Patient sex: M
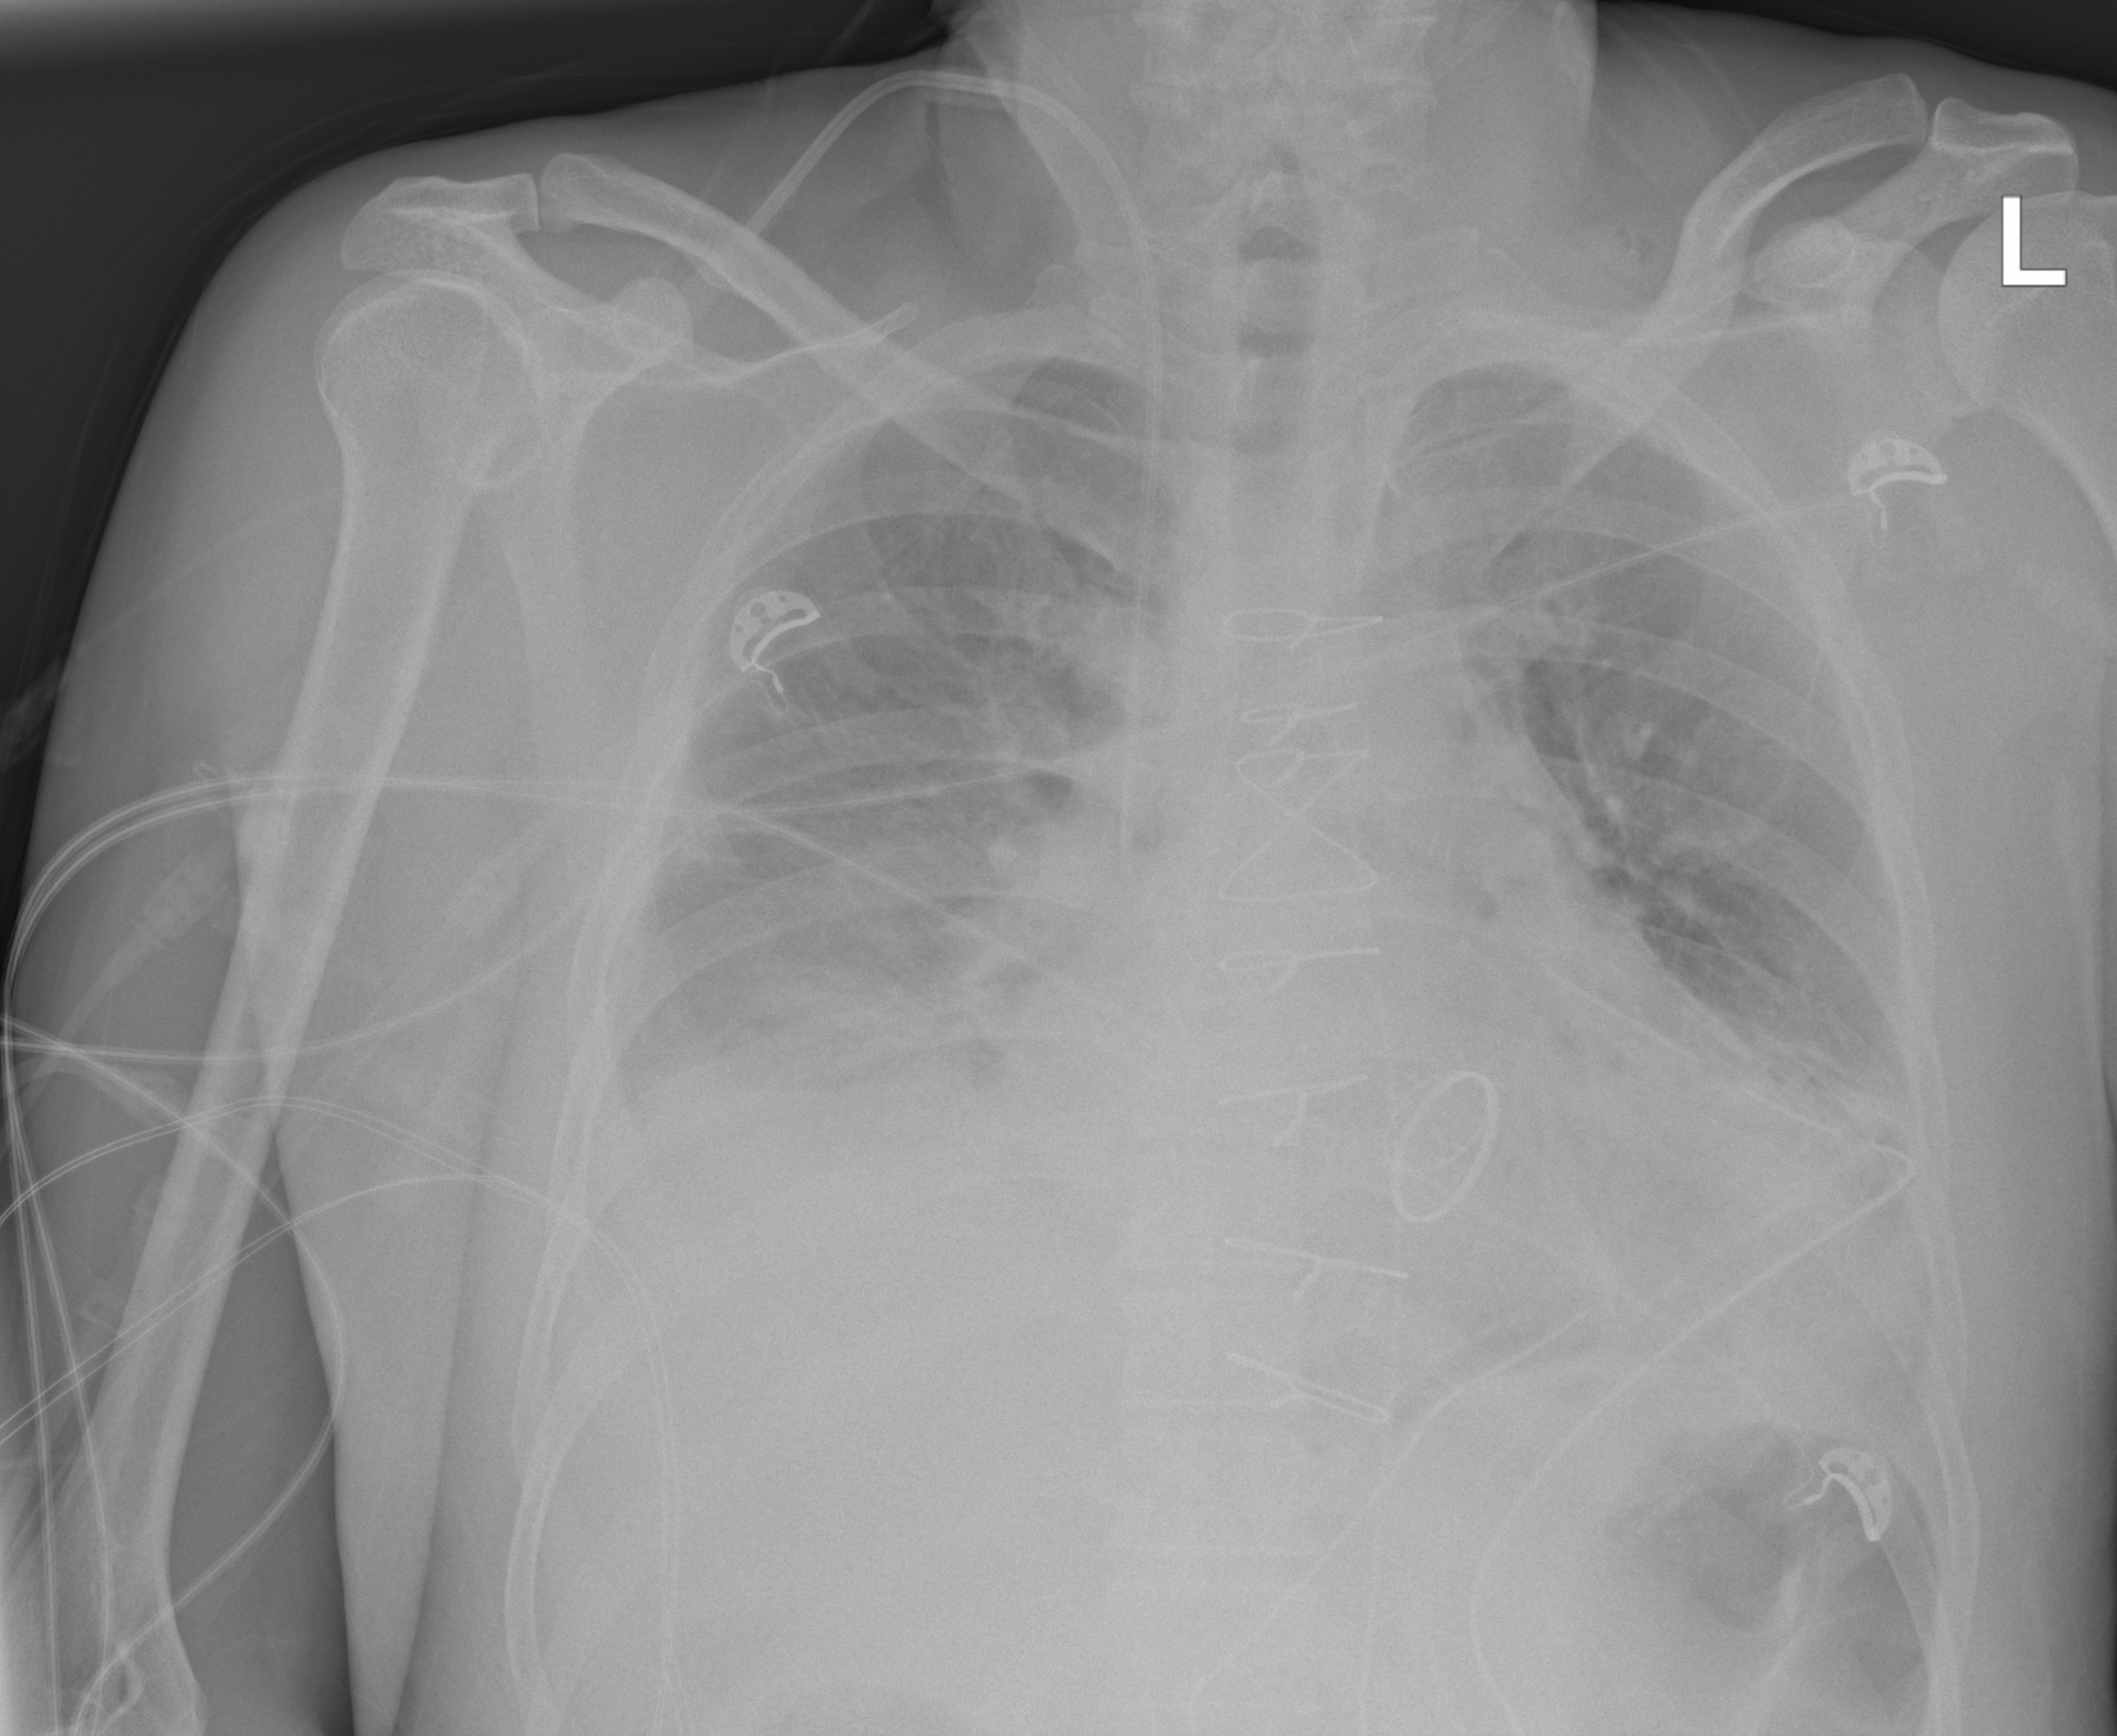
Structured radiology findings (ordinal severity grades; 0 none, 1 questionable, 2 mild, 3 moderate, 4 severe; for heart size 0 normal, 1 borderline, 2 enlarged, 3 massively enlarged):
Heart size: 2
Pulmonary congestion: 2
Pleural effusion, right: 2
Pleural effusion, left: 2
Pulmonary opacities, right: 0
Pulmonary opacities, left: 0
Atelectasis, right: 2
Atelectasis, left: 2